Question:
I am new in react-redux and coding in general and I am trying to learn.
So what I did:
- - - - - -
my node version 'node -v' v14.16.0
'''
mian-react-app@0.1.0 start
react-scripts start
'Rudex\mian-react-app\node_modules.bin' is not recognized as an internal or external command,
operable program or batch file.
internal/modules/cjs/loader.js:883
throw err;
^
Error: Cannot find module 'C:\Users\Ali Alghanay\Documents\Projects\source\repos\react-scripts\bin\react-scripts.js'
at Function.Module._resolveFilename (internal/modules/cjs/loader.js:880:15)
at Function.Module._load (internal/modules/cjs/loader.js:725:27)
at Function.executeUserEntryPoint [as runMain] (internal/modules/run_main.js:72:12)
at internal/main/run_main_module.js:17:47 {
code: 'MODULE_NOT_FOUND',
requireStack:
'''
'''
{
"name": "mian-react-app",
"version": "0.1.0",
"private": true,
"dependencies": {
"@testing-library/jest-dom": "^5.11.9",
"@testing-library/react": "^11.2.5",
"@testing-library/user-event": "^12.8.1",
"bootstrap": "^4.6.0",
"react": "^17.0.1",
"react-dom": "^17.0.1",
"react-redux": "^7.2.2",
"react-router-dom": "^5.2.0",
"react-router-redux": "^5.0.0-alpha.9",
"react-scripts": "4.0.3",
"redux": "^4.0.5",
"redux-thunk": "^2.3.0",
"web-vitals": "^1.1.0"
},
"scripts": {
"start": "react-scripts start",
"build": "react-scripts build",
"test": "react-scripts test",
"eject": "react-scripts eject"
},
"eslintConfig": {
"extends": [
"react-app",
"react-app/jest"
]
},
"browserslist": {
"production": [
">0.2%",
"not dead",
"not op_mini all"
],
"development": [
"last 1 chrome version",
"last 1 firefox version",
"last 1 safari version"
]
}
}
'''
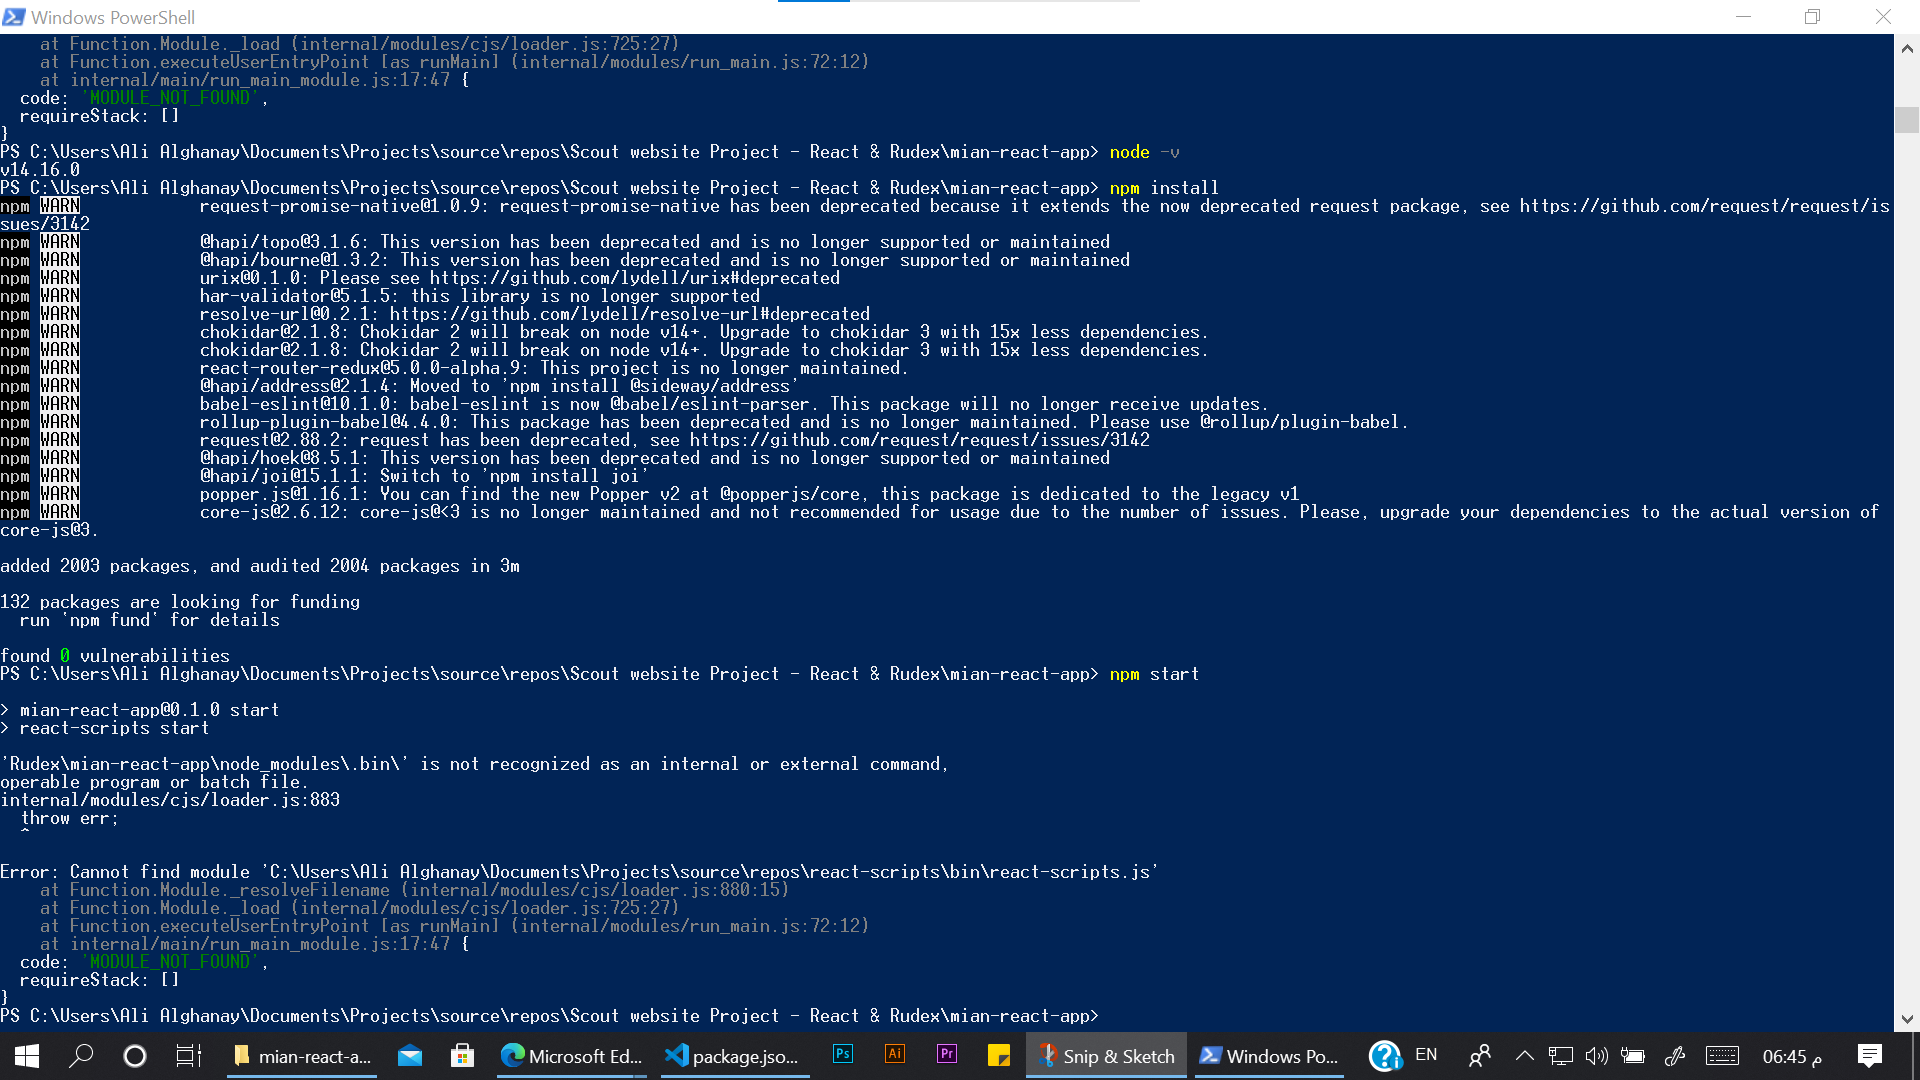
Answer: ok thanks for both of you guys @alexrogo @ross-u i solve it with help of mr.kevin Smith form freecodecamp community.
the problem was whit my repo my './' was full with spaces and the solution was simple removing the spaces from my repo!